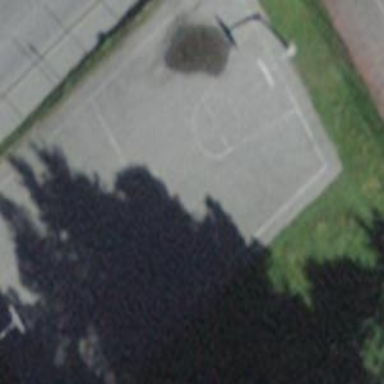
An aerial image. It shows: Asphalt basketball court on pitch.